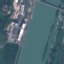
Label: River